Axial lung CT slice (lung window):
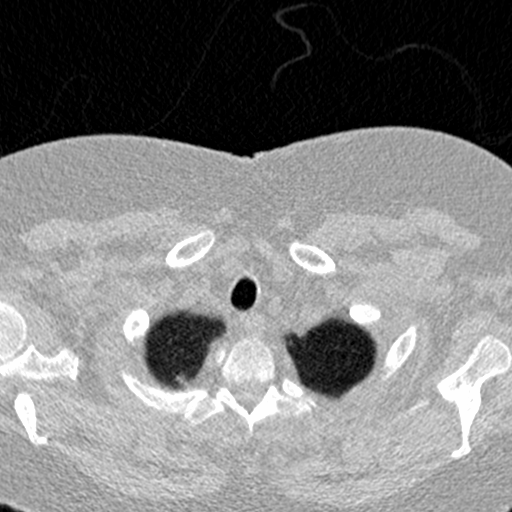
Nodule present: no